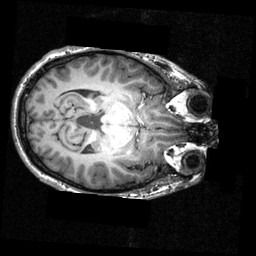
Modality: T1w
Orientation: axial
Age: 24
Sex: male
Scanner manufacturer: siemens
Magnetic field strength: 3.951 T
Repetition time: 1.5 s
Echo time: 0.00335 s